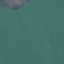
Label: SeaLake